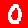
Digit: 0